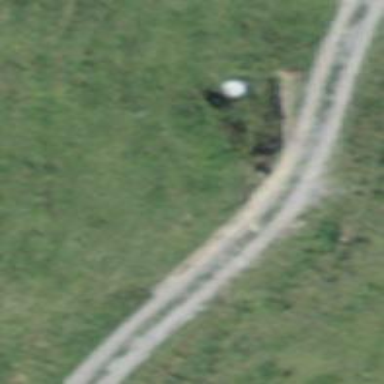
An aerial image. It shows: Track with compacted grade2 surface.